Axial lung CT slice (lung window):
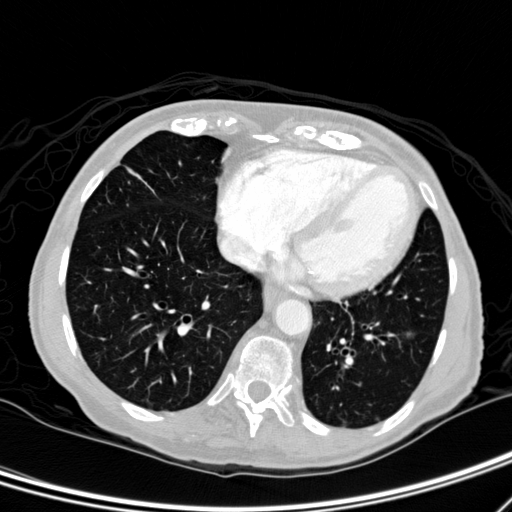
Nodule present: yes
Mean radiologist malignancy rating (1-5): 3.25